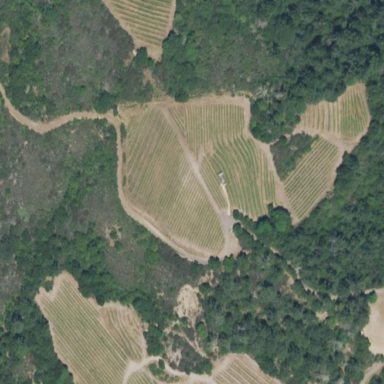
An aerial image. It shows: Vineyard growing wine grapes.